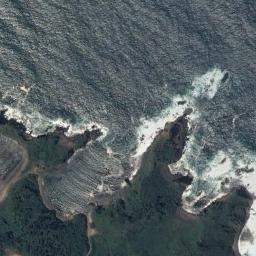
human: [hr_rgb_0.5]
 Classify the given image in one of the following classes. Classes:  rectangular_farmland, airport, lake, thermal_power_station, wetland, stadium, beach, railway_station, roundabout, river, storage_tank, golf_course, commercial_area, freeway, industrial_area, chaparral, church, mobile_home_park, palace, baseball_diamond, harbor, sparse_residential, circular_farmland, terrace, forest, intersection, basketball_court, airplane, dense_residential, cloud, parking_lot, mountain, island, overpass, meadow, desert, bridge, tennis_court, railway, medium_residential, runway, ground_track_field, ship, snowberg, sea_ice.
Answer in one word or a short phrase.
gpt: beach